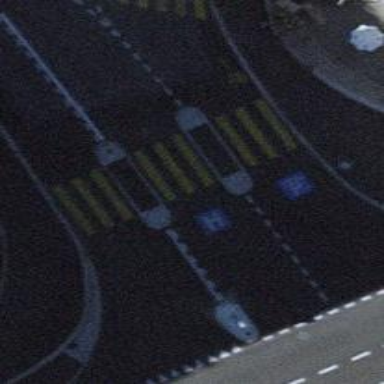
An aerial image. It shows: Traffic island located on footway.